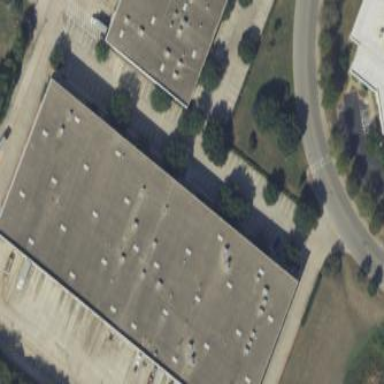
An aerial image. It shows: Industrial building.